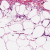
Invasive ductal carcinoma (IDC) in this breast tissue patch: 0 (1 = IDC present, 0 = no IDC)